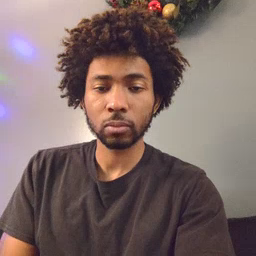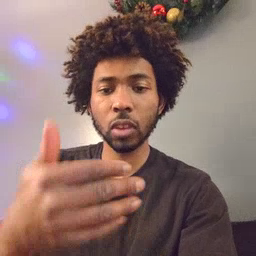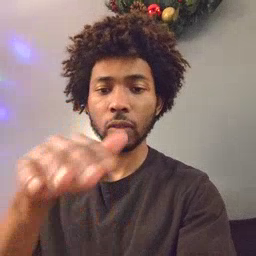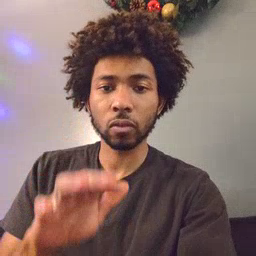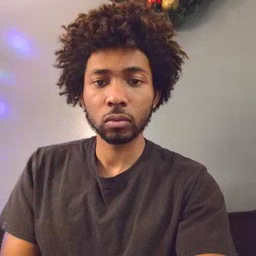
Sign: mitten